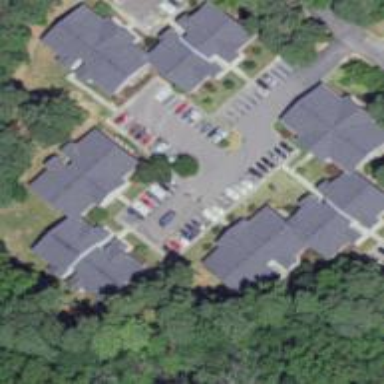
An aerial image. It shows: Image showing building with apartments.